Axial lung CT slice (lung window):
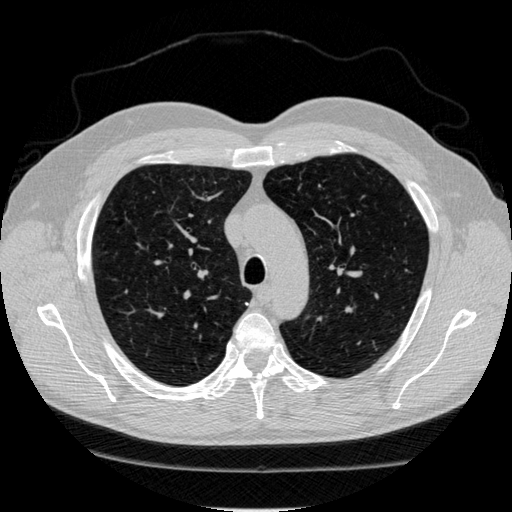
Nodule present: no